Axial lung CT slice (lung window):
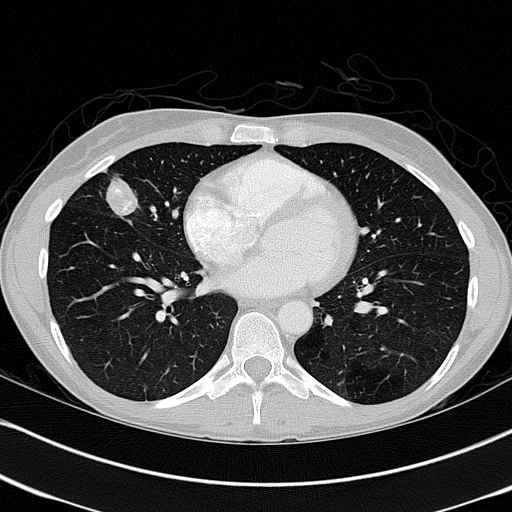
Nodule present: yes
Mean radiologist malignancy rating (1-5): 3